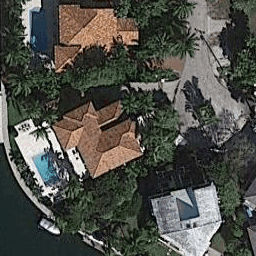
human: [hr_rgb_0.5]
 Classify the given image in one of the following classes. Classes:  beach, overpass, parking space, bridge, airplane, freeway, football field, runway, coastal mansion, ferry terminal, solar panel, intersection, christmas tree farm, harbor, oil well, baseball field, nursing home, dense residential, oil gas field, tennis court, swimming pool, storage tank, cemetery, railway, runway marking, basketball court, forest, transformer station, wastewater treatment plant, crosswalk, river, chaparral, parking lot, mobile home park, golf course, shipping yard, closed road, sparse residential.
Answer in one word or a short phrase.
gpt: coastal mansion